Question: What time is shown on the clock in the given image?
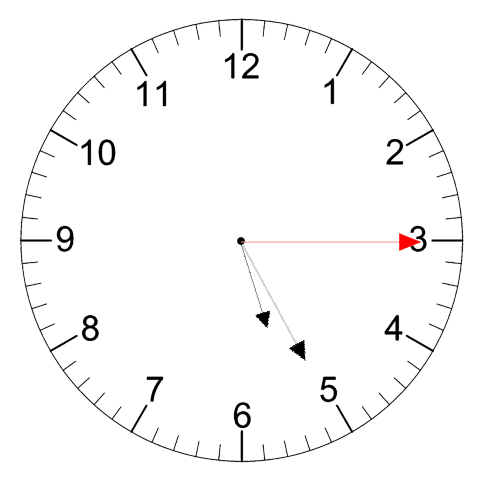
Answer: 05:25:15